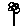
Label: flower